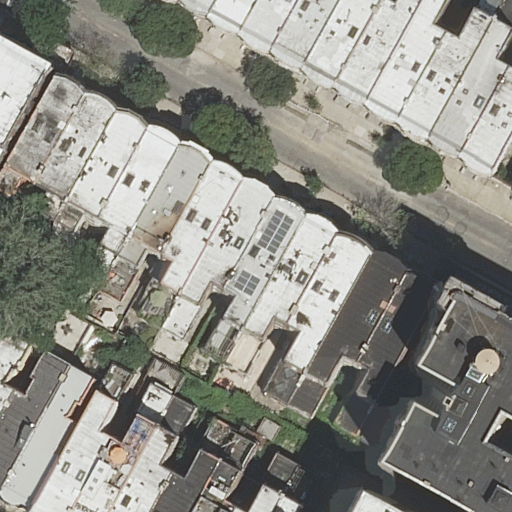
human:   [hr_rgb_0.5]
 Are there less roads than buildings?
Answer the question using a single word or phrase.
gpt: yes

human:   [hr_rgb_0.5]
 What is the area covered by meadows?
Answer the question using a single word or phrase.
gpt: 0m2

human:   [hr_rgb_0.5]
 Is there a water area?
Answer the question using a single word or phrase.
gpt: no

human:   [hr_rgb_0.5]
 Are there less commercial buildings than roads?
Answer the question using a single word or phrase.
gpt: yes

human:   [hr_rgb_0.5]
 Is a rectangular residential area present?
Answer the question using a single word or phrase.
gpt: no

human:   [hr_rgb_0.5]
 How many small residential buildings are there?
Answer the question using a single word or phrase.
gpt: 9

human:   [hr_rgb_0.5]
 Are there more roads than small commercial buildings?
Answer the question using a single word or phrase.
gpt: yes

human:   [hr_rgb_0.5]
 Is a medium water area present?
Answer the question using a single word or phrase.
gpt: no

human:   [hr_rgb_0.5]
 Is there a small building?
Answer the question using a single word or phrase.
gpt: yes

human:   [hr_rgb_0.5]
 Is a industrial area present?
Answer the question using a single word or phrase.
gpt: no

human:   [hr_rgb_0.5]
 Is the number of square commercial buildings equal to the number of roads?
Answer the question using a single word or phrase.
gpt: no

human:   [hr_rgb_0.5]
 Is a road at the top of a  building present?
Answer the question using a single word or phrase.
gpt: yes

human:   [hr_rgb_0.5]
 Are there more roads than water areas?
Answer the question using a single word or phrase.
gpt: yes

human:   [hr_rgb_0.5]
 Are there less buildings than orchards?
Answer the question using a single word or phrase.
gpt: no

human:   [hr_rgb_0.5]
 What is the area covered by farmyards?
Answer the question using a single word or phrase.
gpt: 0m2

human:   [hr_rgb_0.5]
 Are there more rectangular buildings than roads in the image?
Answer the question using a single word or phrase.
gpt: yes

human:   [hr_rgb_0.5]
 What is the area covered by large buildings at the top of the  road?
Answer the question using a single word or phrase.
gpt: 0m2

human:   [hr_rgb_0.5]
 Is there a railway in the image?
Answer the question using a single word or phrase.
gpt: no

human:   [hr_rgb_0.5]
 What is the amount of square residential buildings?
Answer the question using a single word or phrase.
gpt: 0

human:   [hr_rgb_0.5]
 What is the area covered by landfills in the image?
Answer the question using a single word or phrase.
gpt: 0m2

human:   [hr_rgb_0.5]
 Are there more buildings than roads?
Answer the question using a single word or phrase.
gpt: yes

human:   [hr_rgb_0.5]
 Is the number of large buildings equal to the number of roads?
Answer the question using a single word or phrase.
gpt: yes

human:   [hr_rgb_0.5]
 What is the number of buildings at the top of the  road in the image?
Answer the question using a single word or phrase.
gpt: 7

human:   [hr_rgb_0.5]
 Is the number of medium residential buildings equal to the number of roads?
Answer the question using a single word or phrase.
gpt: no

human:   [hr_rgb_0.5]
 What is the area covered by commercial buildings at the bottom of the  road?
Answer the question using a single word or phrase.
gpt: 0m2

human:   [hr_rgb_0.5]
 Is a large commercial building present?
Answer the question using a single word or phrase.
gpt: no

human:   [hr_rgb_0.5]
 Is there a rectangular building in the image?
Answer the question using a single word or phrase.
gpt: yes

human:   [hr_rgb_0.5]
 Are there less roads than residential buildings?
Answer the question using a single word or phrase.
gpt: yes

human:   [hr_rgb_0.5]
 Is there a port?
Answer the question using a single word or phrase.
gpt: no

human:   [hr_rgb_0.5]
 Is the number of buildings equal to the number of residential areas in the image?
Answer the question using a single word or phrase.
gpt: no

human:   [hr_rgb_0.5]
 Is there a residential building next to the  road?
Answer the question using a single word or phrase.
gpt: yes

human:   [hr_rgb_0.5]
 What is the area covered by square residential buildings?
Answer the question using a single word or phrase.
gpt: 0m2

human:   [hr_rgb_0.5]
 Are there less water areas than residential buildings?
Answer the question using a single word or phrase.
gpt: yes

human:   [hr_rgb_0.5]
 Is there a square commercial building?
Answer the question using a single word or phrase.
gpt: no

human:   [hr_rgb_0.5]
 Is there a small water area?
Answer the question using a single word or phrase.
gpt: no

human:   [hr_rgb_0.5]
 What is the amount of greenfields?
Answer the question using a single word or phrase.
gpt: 0